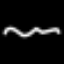
Label: squiggle